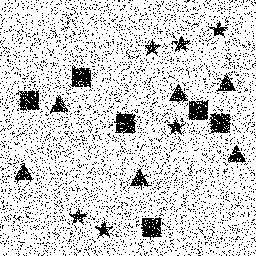
Squares: 6
Triangles: 6
Stars: 6
Total shapes: 18